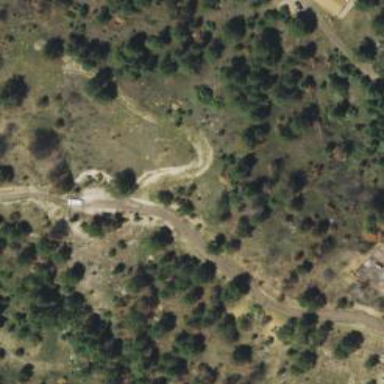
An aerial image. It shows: Driveway.